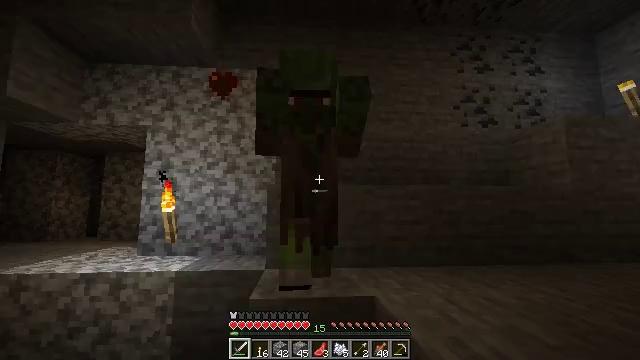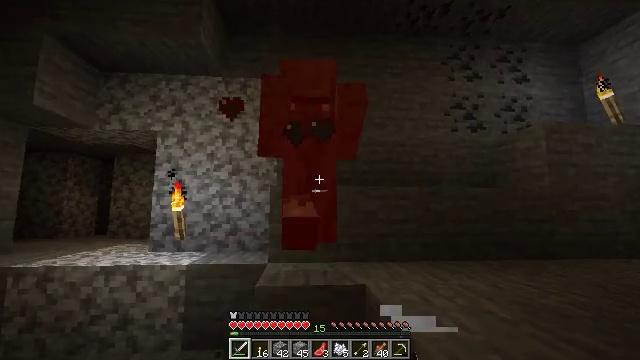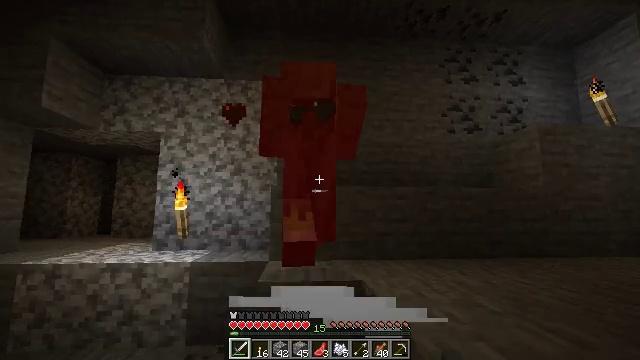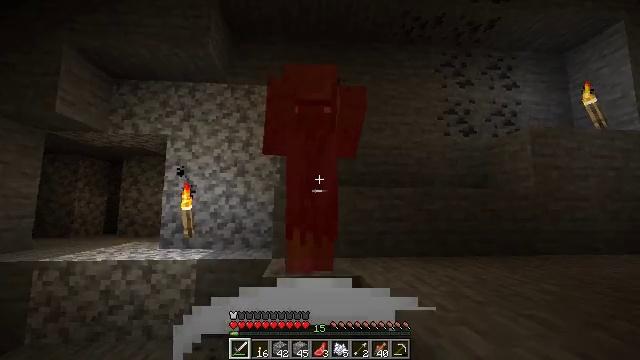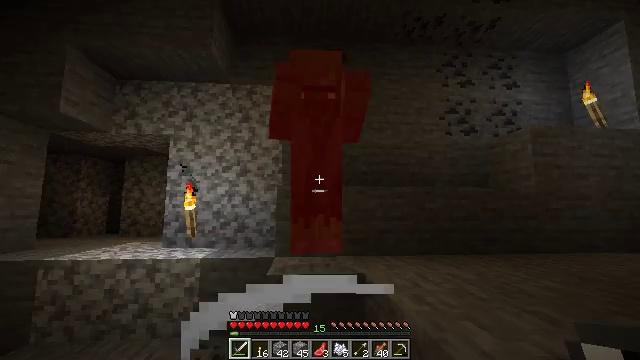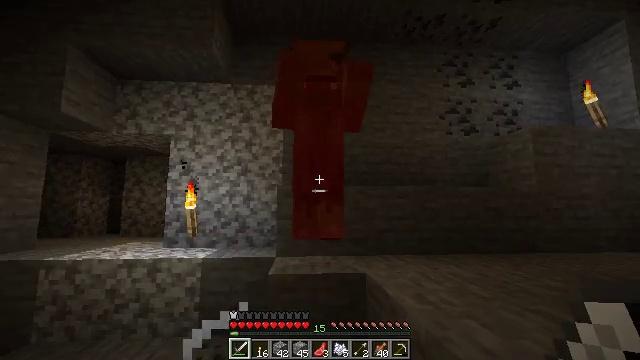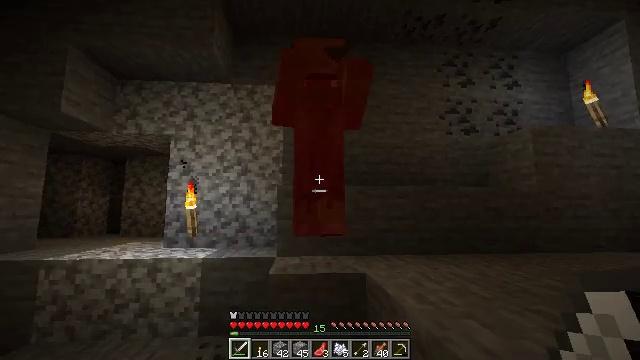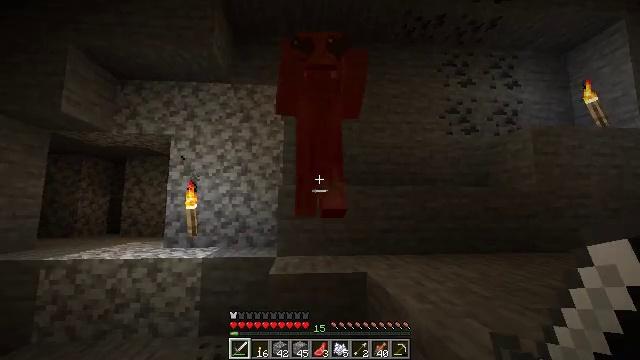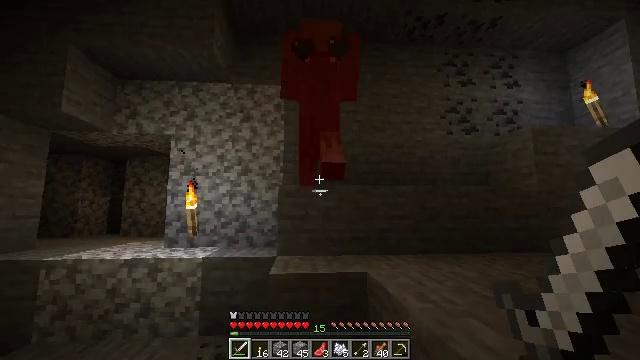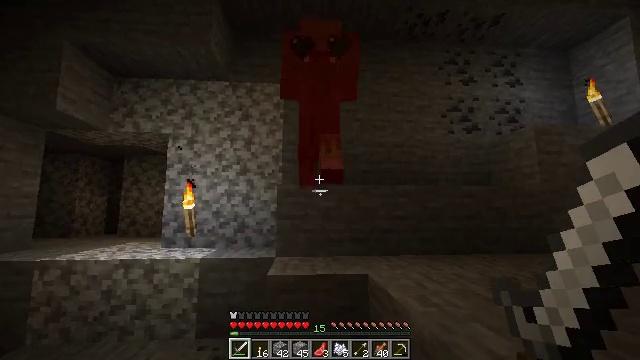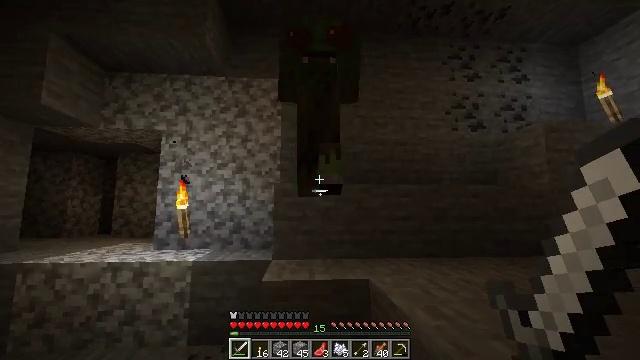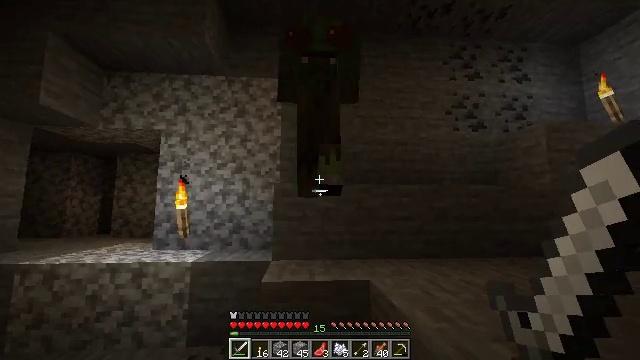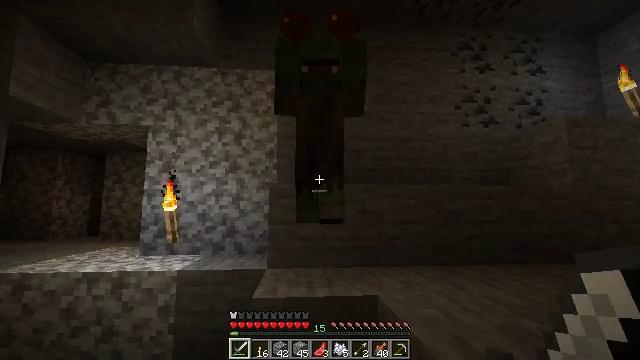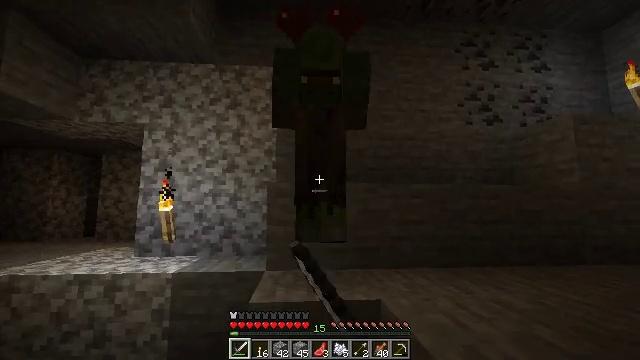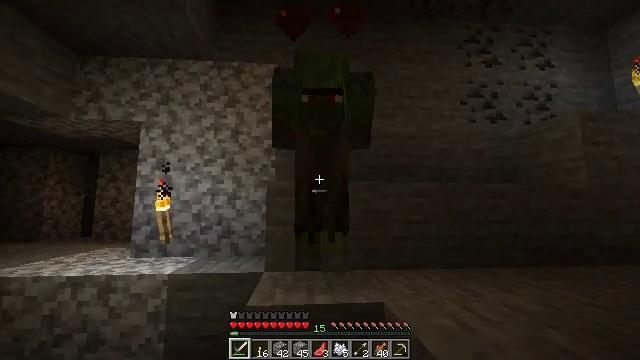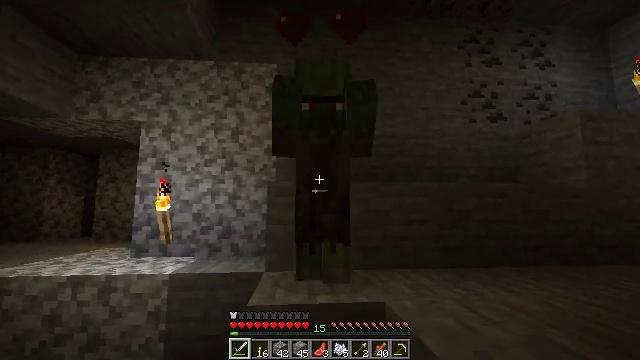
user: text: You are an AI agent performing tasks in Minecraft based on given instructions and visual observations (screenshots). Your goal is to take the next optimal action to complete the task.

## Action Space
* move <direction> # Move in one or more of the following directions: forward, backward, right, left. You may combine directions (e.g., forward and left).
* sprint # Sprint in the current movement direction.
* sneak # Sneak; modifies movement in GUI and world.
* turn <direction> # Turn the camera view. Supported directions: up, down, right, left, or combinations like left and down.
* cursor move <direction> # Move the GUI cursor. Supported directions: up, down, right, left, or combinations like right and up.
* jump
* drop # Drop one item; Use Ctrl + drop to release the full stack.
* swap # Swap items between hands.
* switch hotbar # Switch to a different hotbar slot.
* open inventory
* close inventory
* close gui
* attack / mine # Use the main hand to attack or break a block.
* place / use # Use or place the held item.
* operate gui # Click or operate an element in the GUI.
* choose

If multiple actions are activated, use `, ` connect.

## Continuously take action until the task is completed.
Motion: motion action
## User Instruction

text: Combat the zombie villager.
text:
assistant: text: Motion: move back
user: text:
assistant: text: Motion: move back
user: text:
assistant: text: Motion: move back
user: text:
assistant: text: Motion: no_op
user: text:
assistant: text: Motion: no_op
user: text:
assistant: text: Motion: no_op
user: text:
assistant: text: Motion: no_op
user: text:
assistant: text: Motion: no_op
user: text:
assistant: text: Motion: move forward
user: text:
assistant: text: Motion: move forward
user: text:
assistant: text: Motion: move forward
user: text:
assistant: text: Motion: move forward, attack / mine
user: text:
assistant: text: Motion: attack / mine
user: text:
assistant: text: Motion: attack / mine
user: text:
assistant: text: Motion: move back
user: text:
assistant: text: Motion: move back
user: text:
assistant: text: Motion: no_op